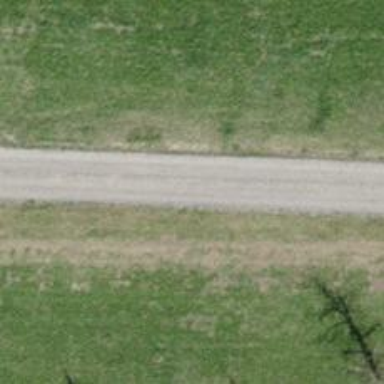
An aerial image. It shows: Pebblestone track with grade2 tracktype.